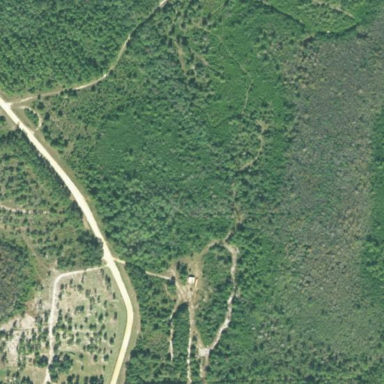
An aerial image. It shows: Mixed leaf woodland.